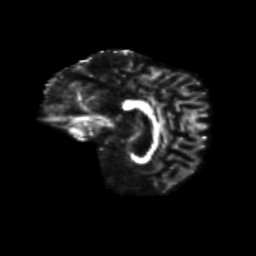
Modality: FA
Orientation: sagittal
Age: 61
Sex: female
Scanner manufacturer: siemens
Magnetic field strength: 3 T
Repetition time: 8.6 s
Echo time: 0.095 s